Question: in the following example, a matrix of 3 cols and 5 rows. when I create a heatmap, any row that has similar numbers like the example below (0.3,0.3,0.3) it shows white color in the heatmap. and my intention is to change it to any desirable color.
Example: here is an example:
'''
A = matrix(c(<PHONE>, <PHONE>, <PHONE>, 0.03, 0.03, 0.03,<PHONE>,<PHONE>,<PHONE>,0.002,0,0,1.1,1,1),nrow=5,ncol=3,byrow = TRUE)
dimnames(A) = list(c("row1", "row2","row3","row4","row5"),c("col1", "col2", "col3"))
heatmap.2( A,col =redgreen, scale = "row", cexRow=0.3, cexCol=0.8, margins=c(6,6), trace="none")
'''

Thank you so much for helping
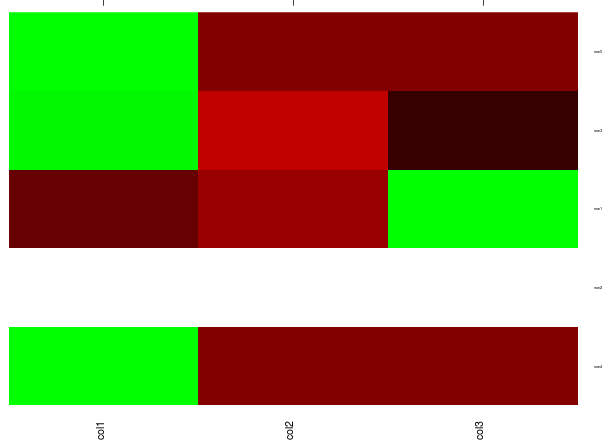
Answer: The color is white because your heatmap command scales the rows before drawing the heatmap. So the row c(0.3, 0.3, 0.3) becomes a row of zeroes and zero is denoted by white in this color scheme.
If you want some other color scheme for these rows you must either think if you really want to scale the rows or play with the 'breaks' and 'col' arguments to create separate color for value 0.